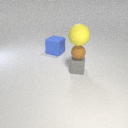
large blue rubber cube behind small gray rubber cube